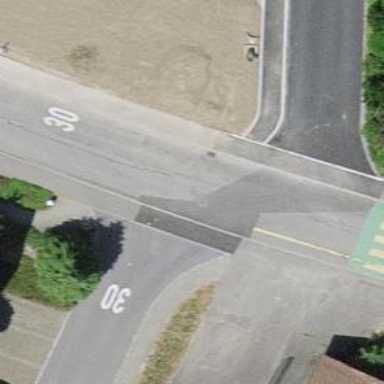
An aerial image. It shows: Unmarked road crossing.